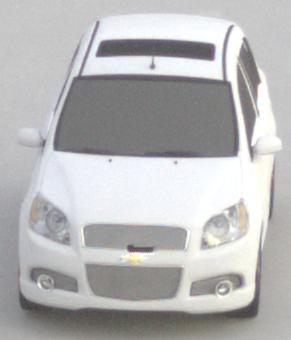
Make: Chevrolet
Model: Aveo 1.2
Detailed model: Aveo
Model produced from: 2008/06
Model produced until: 2011/01
Doors: 3
Color: white
Road condition: dry road
Daytime: sunrise or sunset
Contrast: low contrast